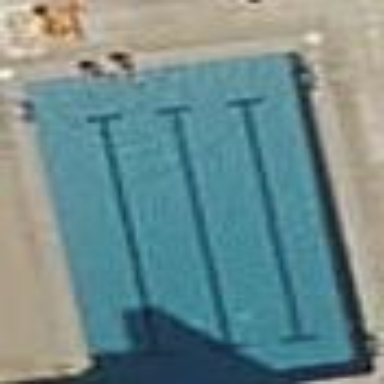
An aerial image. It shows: Swimming pool located in leisure land.